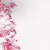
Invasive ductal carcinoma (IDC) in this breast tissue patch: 0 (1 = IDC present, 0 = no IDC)